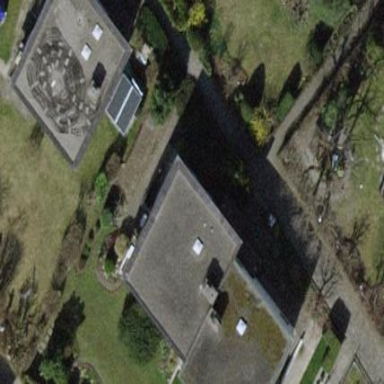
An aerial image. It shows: Terrace building.